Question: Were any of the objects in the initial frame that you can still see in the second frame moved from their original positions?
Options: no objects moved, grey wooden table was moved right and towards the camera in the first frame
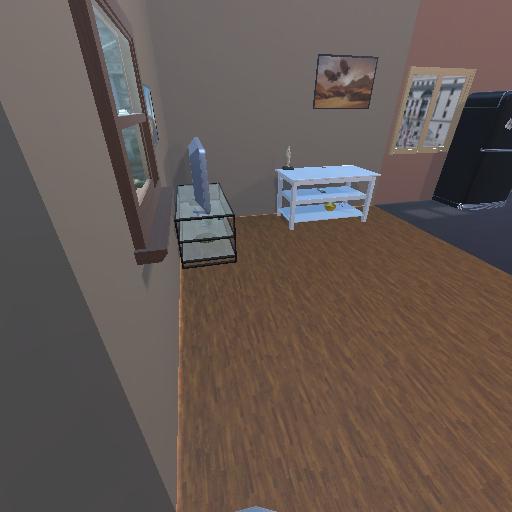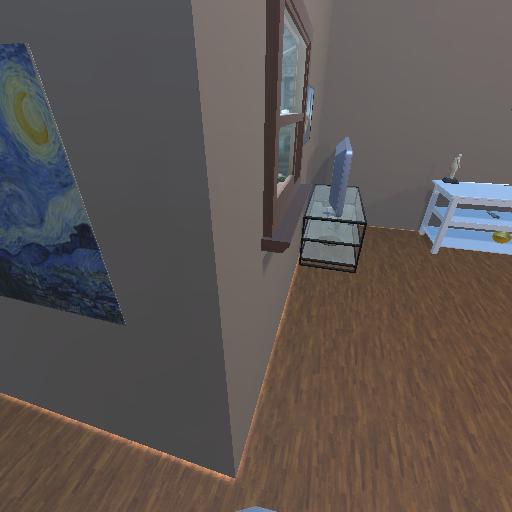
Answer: no objects moved